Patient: sex M, age 60
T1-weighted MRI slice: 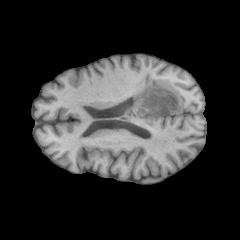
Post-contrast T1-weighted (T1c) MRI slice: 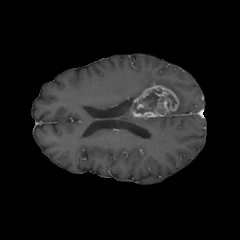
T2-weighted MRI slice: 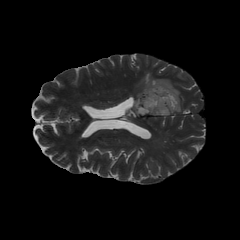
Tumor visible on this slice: yes
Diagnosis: Glioblastoma, IDH-wildtype
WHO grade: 4